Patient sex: F
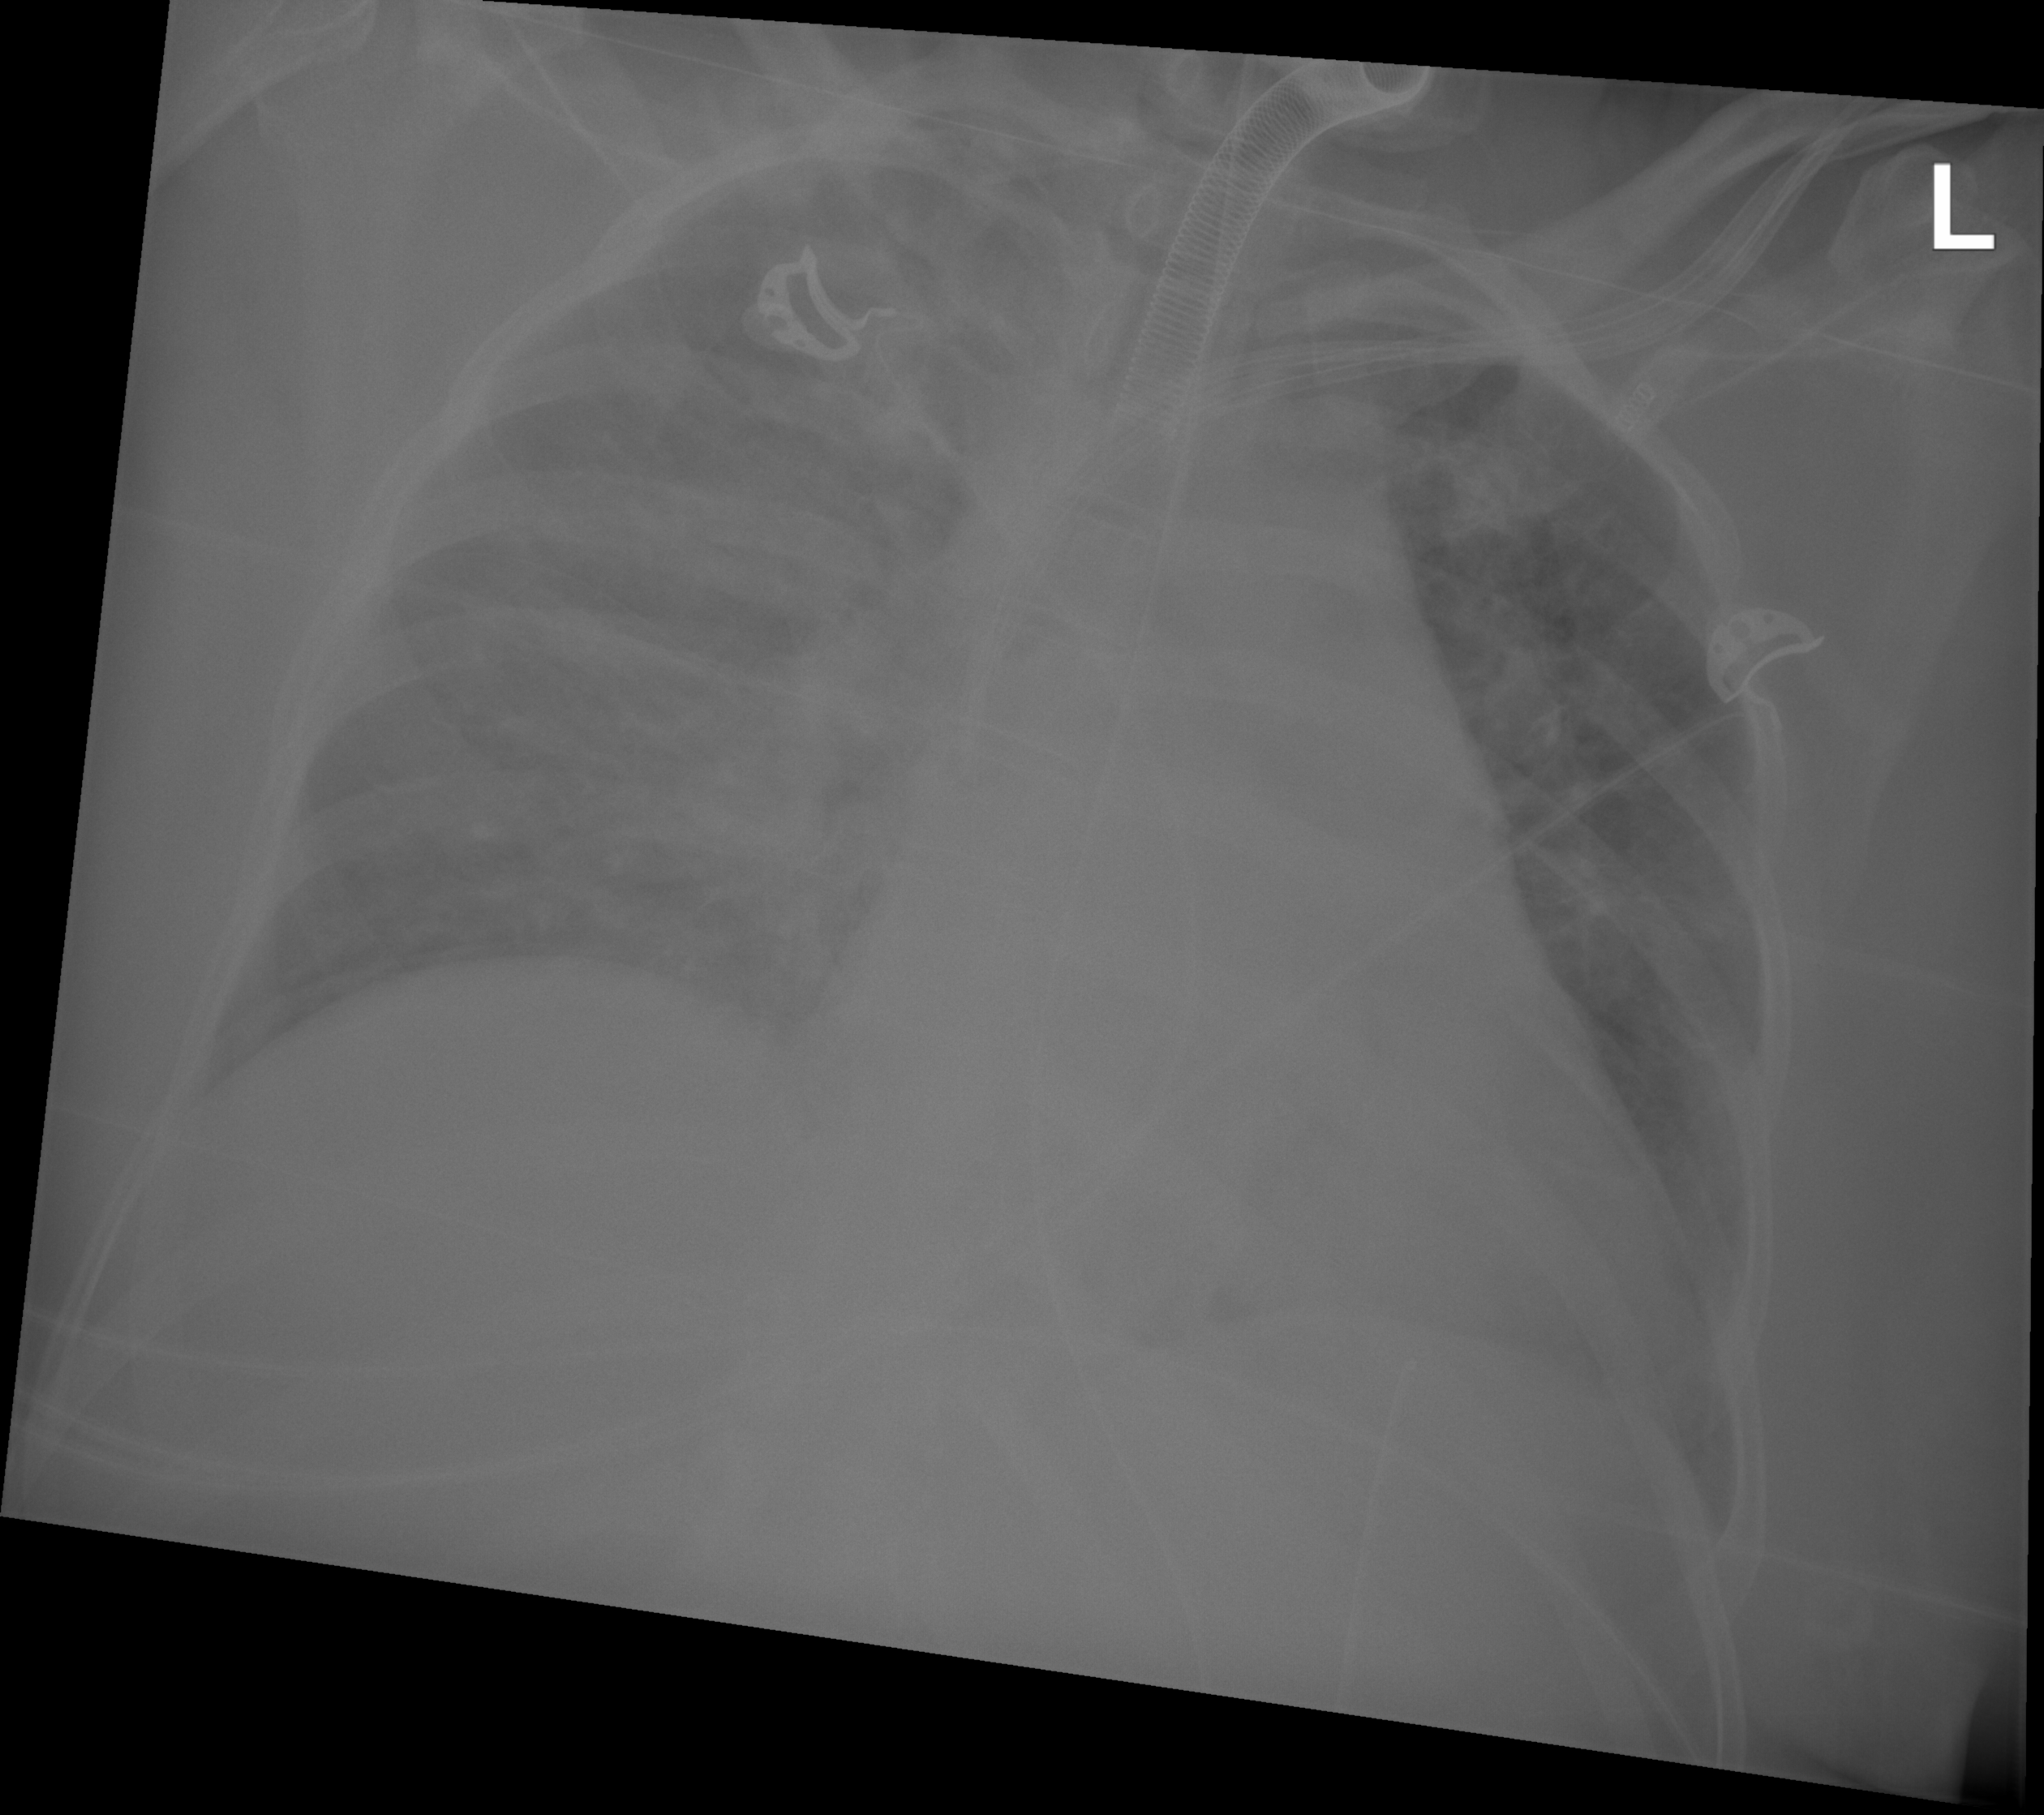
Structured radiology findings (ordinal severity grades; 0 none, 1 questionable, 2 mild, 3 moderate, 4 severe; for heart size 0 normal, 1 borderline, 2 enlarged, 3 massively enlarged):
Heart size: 2
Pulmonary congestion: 2
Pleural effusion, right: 0
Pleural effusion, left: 0
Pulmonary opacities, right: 3
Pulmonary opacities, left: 2
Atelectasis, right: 0
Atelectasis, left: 1